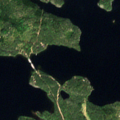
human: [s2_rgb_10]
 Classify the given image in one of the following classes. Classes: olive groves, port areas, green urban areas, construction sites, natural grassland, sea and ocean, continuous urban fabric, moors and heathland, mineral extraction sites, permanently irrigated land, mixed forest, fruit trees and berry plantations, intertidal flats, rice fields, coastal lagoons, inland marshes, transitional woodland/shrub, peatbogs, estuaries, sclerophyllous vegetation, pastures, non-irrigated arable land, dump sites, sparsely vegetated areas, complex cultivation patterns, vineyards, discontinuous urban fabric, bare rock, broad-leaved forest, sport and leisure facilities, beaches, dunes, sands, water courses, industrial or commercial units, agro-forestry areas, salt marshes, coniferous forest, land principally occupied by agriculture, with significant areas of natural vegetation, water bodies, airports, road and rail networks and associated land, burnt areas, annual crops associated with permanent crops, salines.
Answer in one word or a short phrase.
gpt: coniferous forest, water bodies